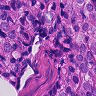
Metastatic tissue present: yes